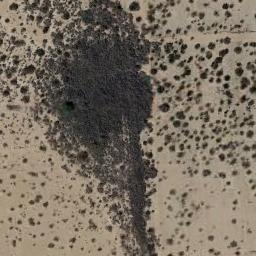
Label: chaparral